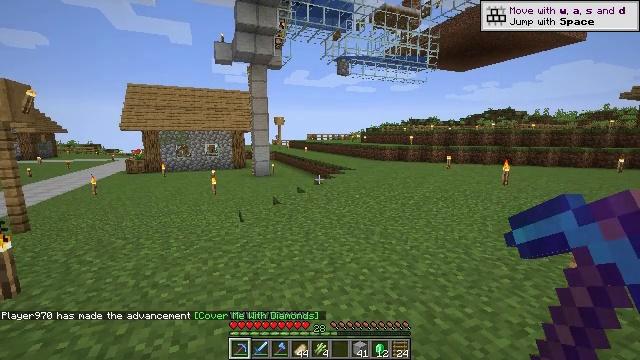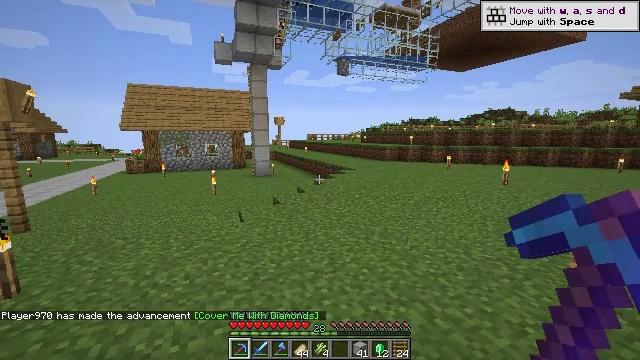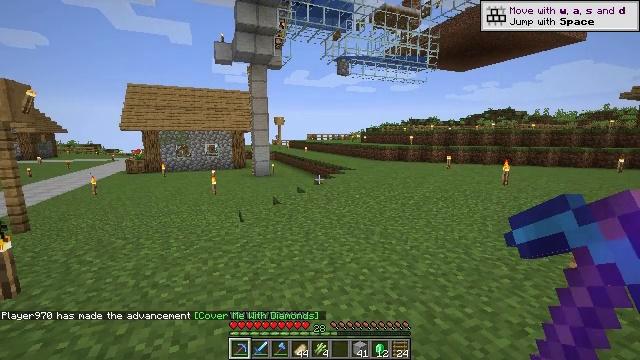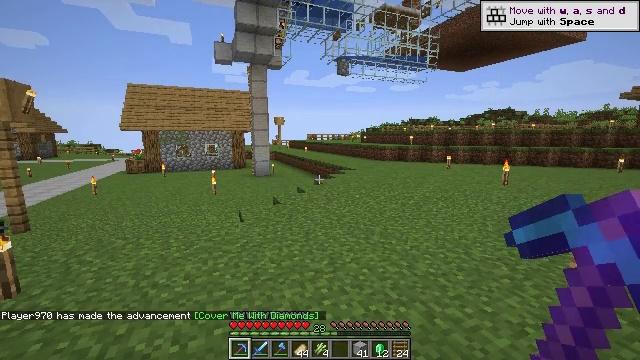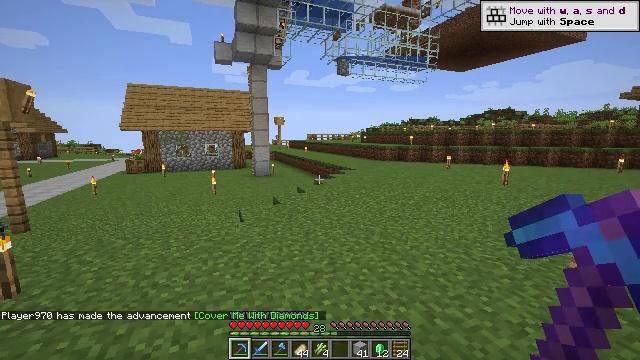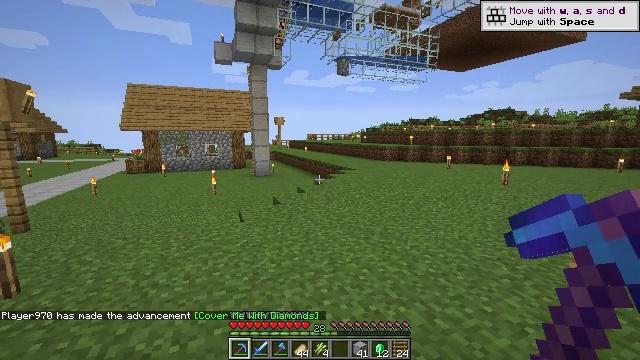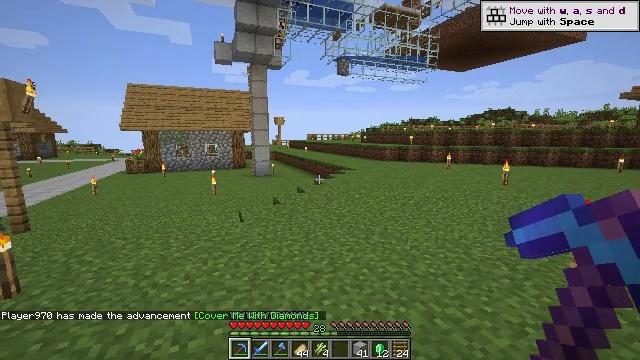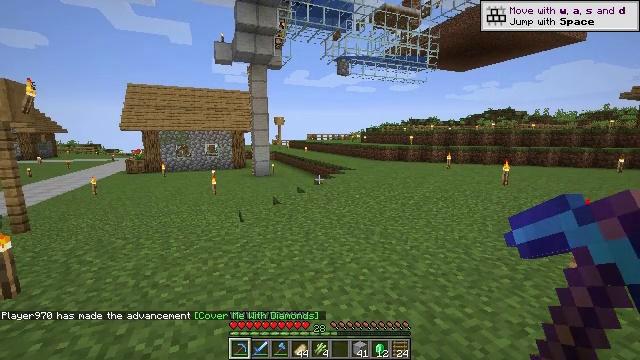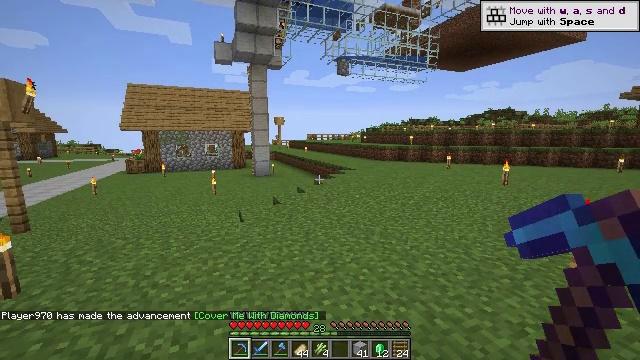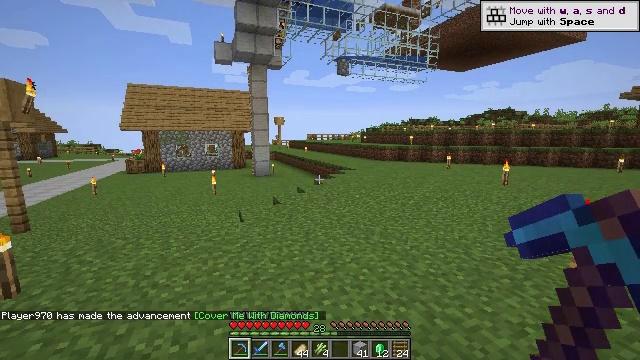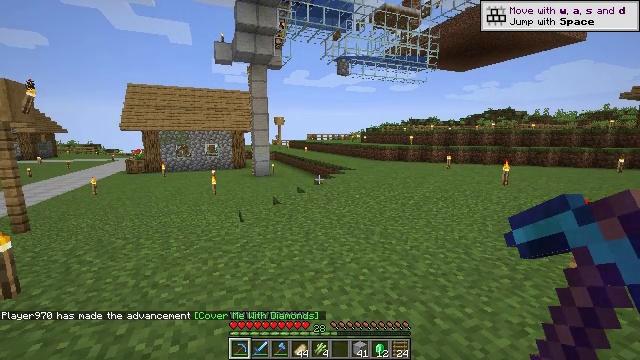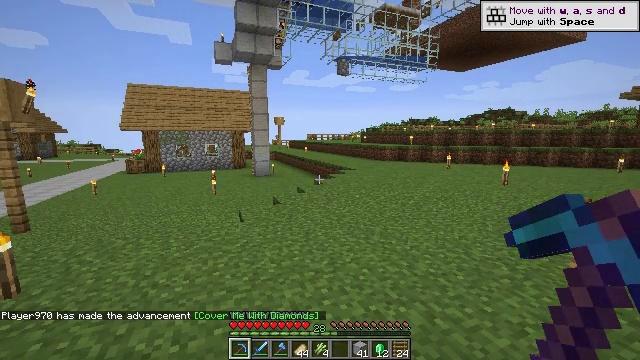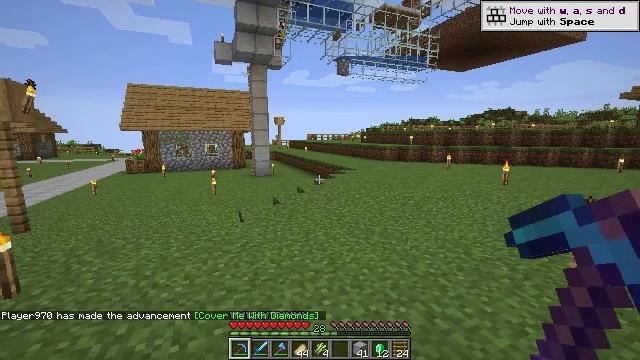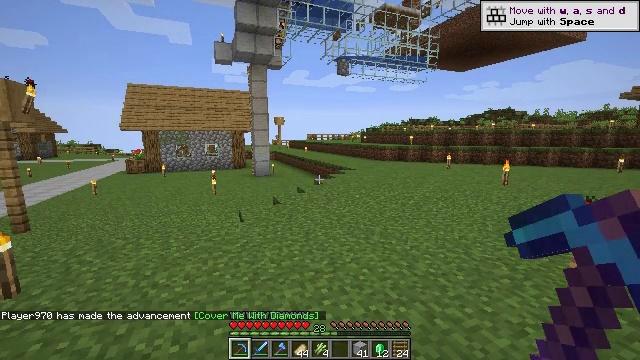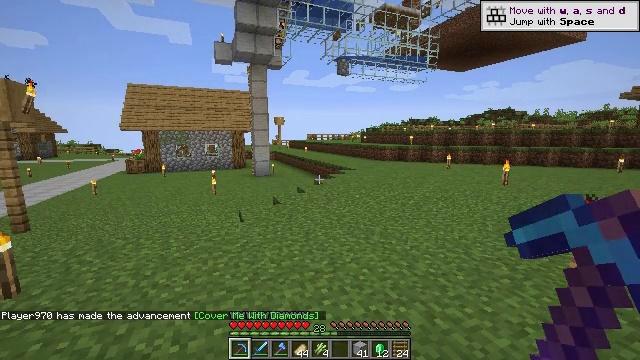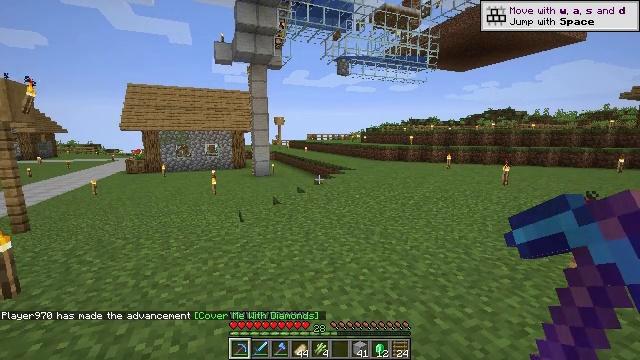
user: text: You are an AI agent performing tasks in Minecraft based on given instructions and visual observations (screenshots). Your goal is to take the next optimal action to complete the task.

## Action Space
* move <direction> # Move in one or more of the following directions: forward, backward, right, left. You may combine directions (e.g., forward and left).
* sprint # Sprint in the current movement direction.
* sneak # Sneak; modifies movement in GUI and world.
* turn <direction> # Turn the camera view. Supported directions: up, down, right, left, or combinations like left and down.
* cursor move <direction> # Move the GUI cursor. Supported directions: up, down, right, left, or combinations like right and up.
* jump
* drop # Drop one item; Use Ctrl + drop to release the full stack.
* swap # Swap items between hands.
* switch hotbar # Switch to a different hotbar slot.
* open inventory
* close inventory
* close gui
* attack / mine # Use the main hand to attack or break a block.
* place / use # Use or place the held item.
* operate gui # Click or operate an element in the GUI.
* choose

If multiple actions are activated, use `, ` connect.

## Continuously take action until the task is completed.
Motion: motion action
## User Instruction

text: Harvest sugar cane from the plant.
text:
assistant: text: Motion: no_op
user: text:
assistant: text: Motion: no_op
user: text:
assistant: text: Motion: no_op
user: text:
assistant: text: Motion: no_op
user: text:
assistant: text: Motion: no_op
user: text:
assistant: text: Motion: no_op
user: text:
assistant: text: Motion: no_op
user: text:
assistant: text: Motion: no_op
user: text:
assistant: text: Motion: no_op
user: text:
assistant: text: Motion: no_op
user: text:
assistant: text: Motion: no_op
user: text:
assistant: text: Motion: no_op
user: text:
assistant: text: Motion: no_op
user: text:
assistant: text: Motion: no_op
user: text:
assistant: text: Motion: no_op
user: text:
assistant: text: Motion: no_op
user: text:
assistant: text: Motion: no_op
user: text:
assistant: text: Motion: no_op
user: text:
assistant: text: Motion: no_op
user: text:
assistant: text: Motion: no_op
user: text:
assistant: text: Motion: no_op
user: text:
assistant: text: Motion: no_op
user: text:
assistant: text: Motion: no_op
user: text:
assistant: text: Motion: no_op
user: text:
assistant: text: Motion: no_op
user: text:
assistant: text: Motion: no_op
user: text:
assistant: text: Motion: no_op
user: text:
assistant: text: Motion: no_op
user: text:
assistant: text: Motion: no_op
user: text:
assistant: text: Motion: no_op